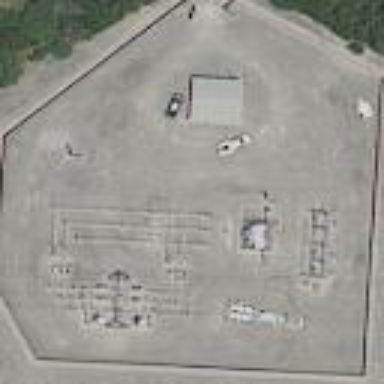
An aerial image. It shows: Outdoor power substation located behind wall. The substation operates at the distribution level.